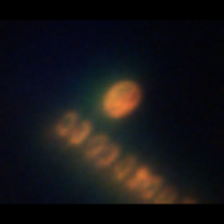
Taxon: Chaetoceros
Group: Diatoms